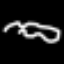
Label: squiggle